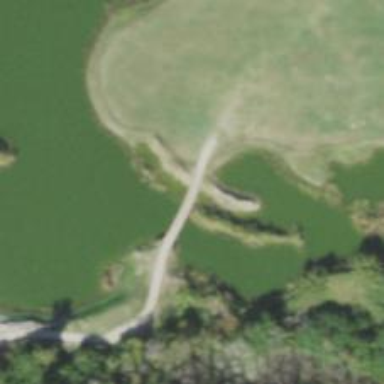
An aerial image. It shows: Path bridge with view of golf course.